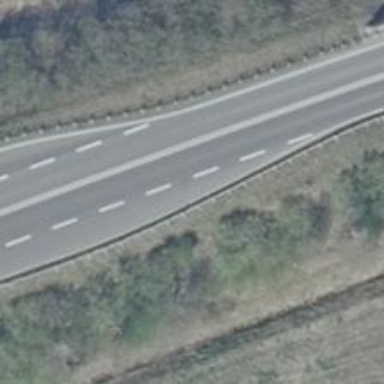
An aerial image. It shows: Asphalt motorway of trunk classification.